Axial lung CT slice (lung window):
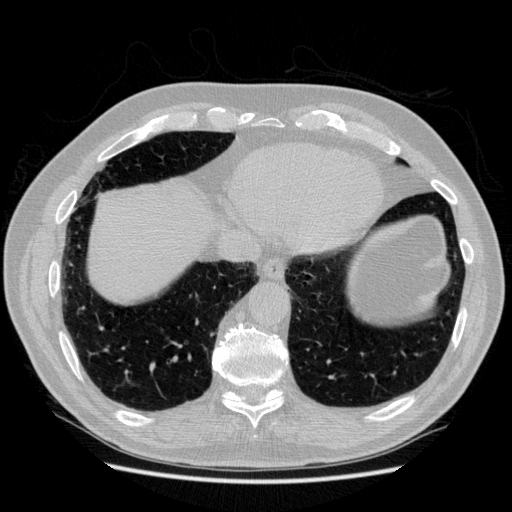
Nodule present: no